Interaction volume radius: 5 \u00c5
Interaction volume height: 25 \u00c5
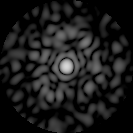
Disorder parameter: 0.7871